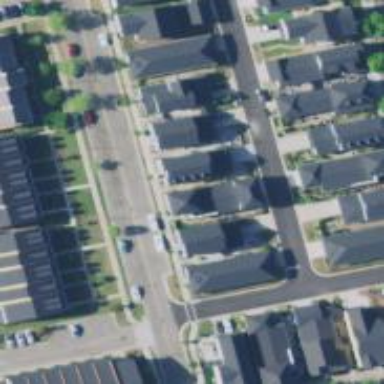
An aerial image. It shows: Neighborhood.